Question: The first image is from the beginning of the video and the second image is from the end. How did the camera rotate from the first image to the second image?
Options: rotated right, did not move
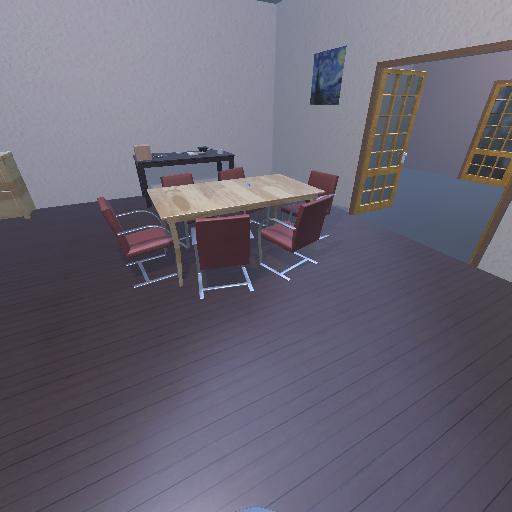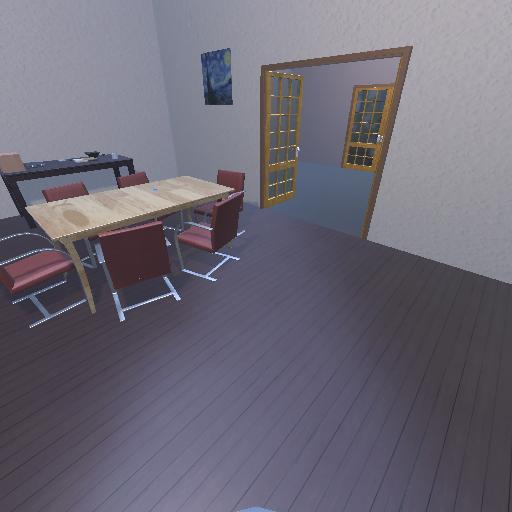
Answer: rotated right